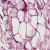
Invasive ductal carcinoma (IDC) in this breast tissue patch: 0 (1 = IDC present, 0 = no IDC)